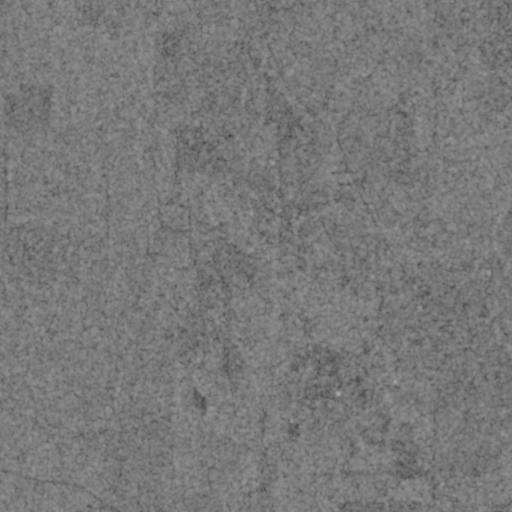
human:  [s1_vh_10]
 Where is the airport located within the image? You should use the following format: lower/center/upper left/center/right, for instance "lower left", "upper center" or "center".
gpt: The airport is located in the lower right of the image.
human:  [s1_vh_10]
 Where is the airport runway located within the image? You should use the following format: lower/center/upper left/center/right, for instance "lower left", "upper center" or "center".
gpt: The airport runway is located in the lower right of the image.
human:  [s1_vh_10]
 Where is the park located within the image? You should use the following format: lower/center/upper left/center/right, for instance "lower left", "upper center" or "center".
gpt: The park is located in the lower left of the image.
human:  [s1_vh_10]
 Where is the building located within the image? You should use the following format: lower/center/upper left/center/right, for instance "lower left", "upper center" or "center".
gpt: There is no building in the image.

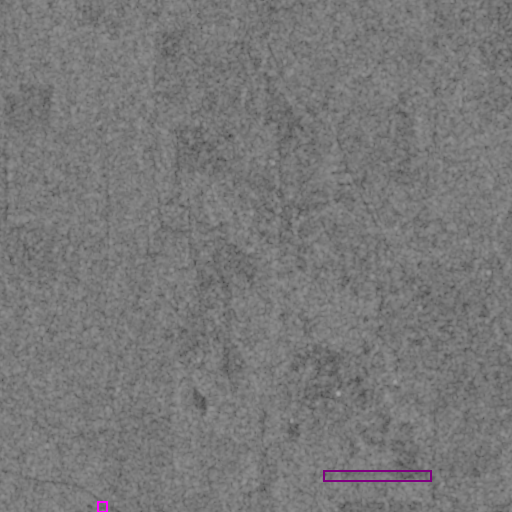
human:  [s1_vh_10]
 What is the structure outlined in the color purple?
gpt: The structure outlined in purple is an airport.
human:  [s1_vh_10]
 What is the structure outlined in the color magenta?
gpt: The structure outlined in magenta is a park.
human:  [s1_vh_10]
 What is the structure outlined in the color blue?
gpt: There is no blue outline.